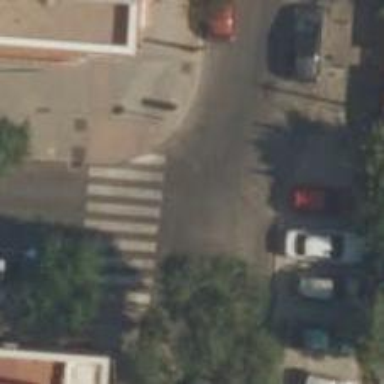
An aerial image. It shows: Uncontrolled road crossing.